Question:
I've only got two or three sites, and it's driving me batty to always have to click on 'My Sites' then on the 'Dashboard' link to navigate around between them.
How can I add these dashboard links directly to this section?
: My hope would be across all the site dashboards, not just the network admin. I believe this will have to be a plugin.
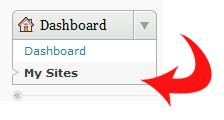
Answer: <URL>